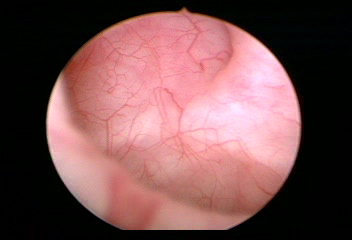
Modality: WLC
Class: Normal mucosa
Bladder cancer association: No